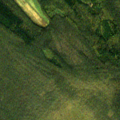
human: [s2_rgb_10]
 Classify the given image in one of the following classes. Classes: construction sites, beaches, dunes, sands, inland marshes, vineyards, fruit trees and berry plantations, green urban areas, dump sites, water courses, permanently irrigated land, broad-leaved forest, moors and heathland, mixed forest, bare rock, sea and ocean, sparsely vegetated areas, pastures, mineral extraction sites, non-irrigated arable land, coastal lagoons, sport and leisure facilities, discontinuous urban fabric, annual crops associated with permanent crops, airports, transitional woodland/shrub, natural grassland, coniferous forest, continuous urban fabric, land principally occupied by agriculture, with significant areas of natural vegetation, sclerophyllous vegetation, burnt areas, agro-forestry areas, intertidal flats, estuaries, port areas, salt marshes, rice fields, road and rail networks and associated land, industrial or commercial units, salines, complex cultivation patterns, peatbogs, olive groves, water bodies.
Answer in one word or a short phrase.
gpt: non-irrigated arable land, coniferous forest, mixed forest, transitional woodland/shrub